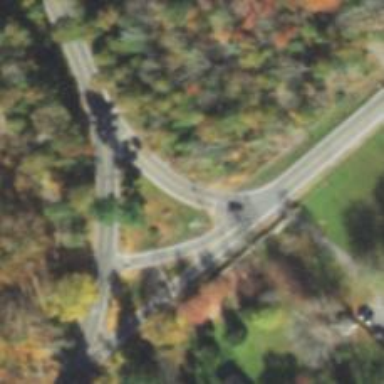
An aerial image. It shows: Secondary link road.